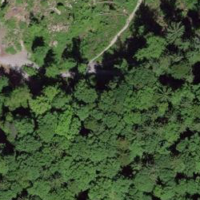
EUNIS habitat code: 44
Species observed at this site:
Acer pseudoplatanus